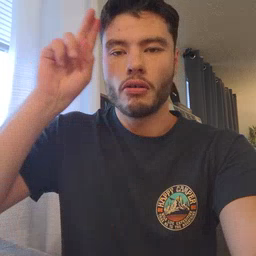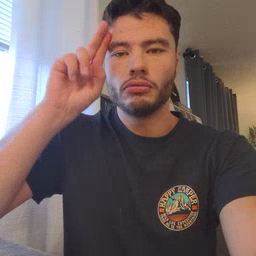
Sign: uncle